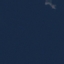
Label: SeaLake